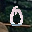
Label: 0